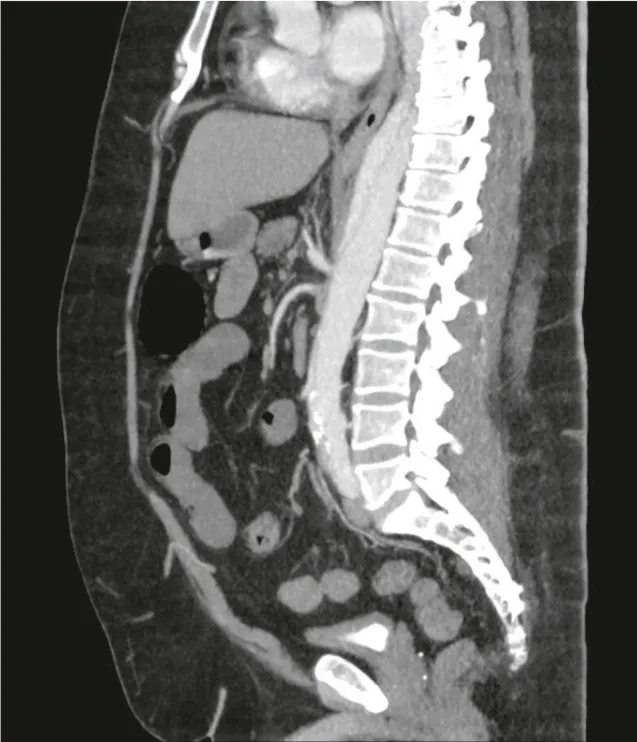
Abdominal computed tomography angiography showing a complicated type B aortic dissection of the thoracic and abdominal aorta and a dissection of the superior mesenteric artery with pre-existing atherosclerotic plaques.
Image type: radiology (ct)